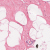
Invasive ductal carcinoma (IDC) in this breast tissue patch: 0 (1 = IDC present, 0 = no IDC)